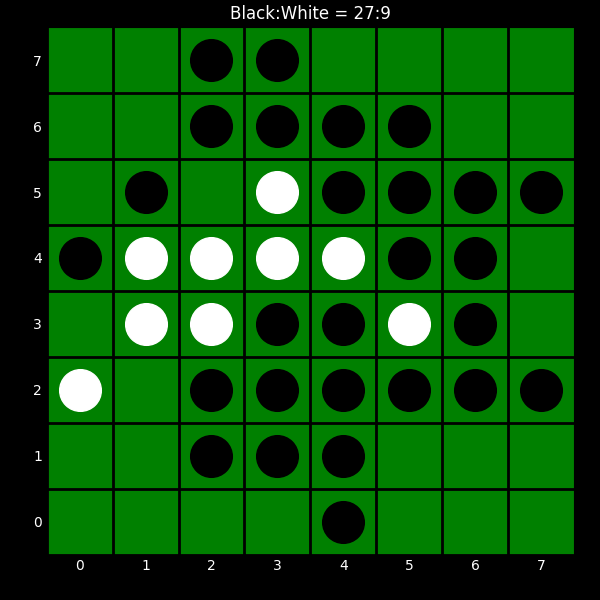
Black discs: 27
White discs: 9